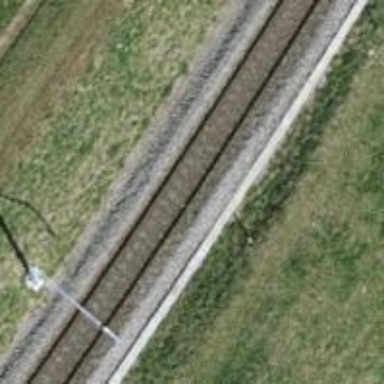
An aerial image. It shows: Single railway track with electrified contact line.